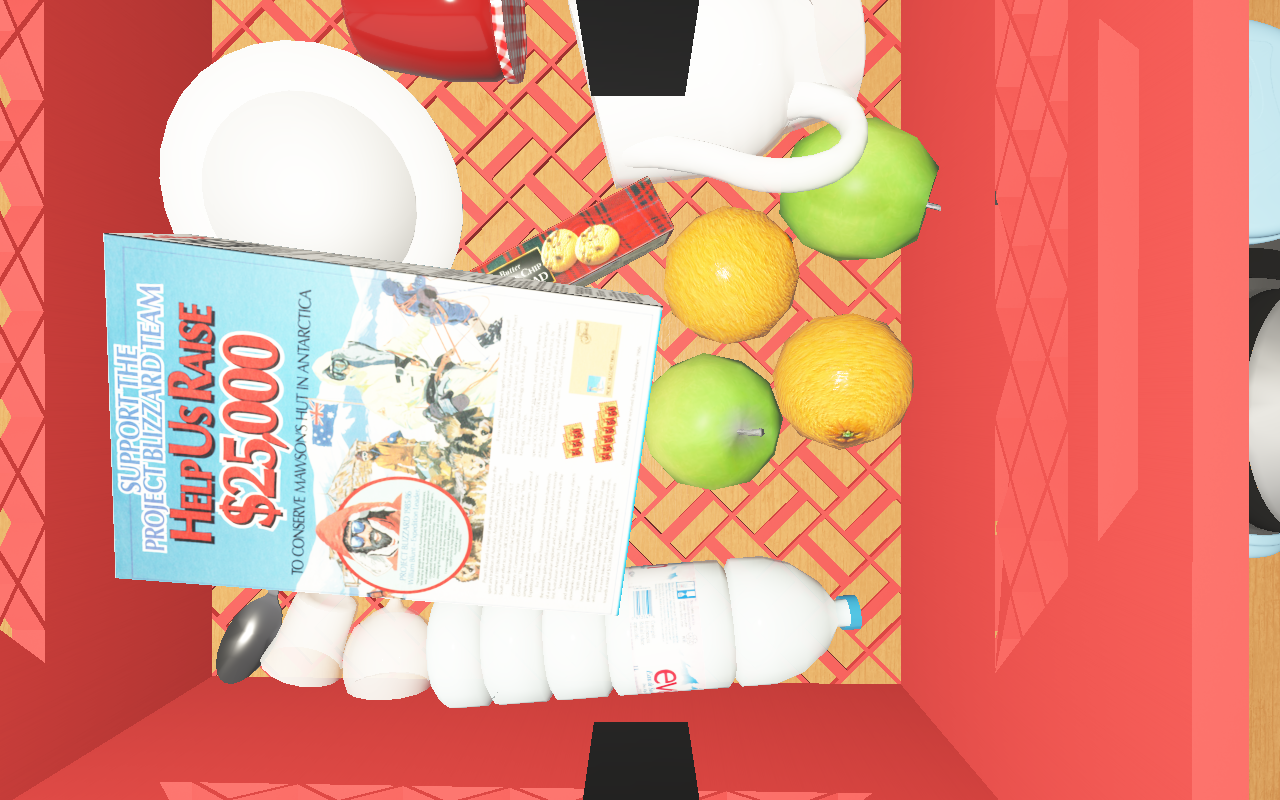
Objects in the scene:
carafe
water bottle
apple
apple
orange
orange
spoon
plate
glass
wineglass
jam jar
cereal box
biscuit box